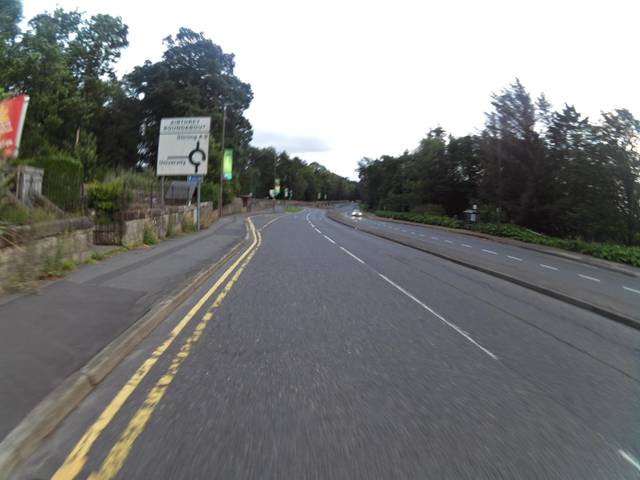
Region: United Kingdom
Coordinates: 56.149, -3.93